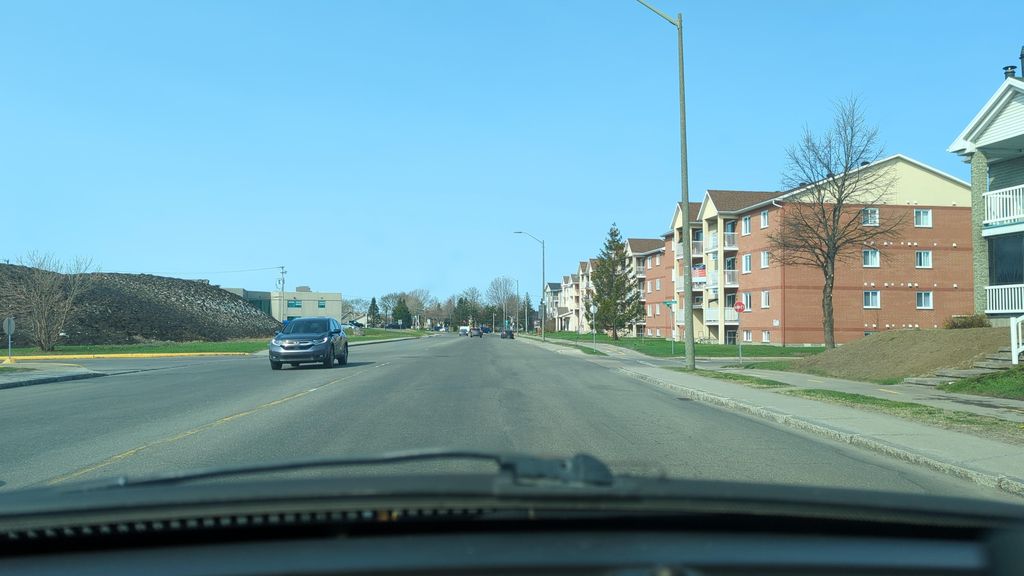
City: quebec_city